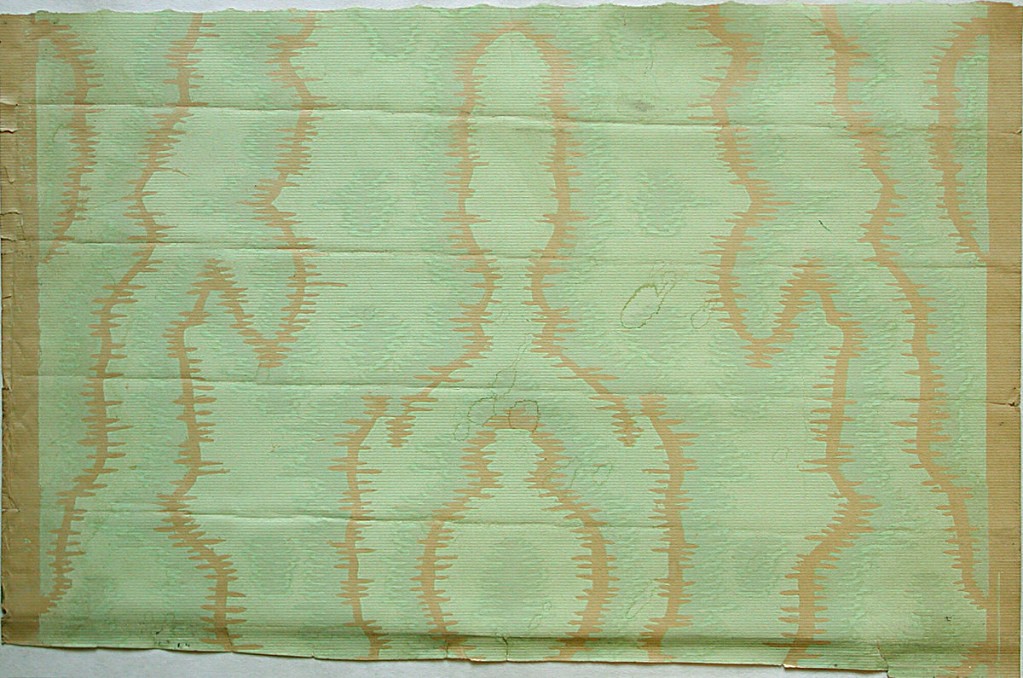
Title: Sidewall
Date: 1900
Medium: Machine-printed on ungrounded paper
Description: Moire design, shades of green on clear mica grounded paper with horizontal ribbing.